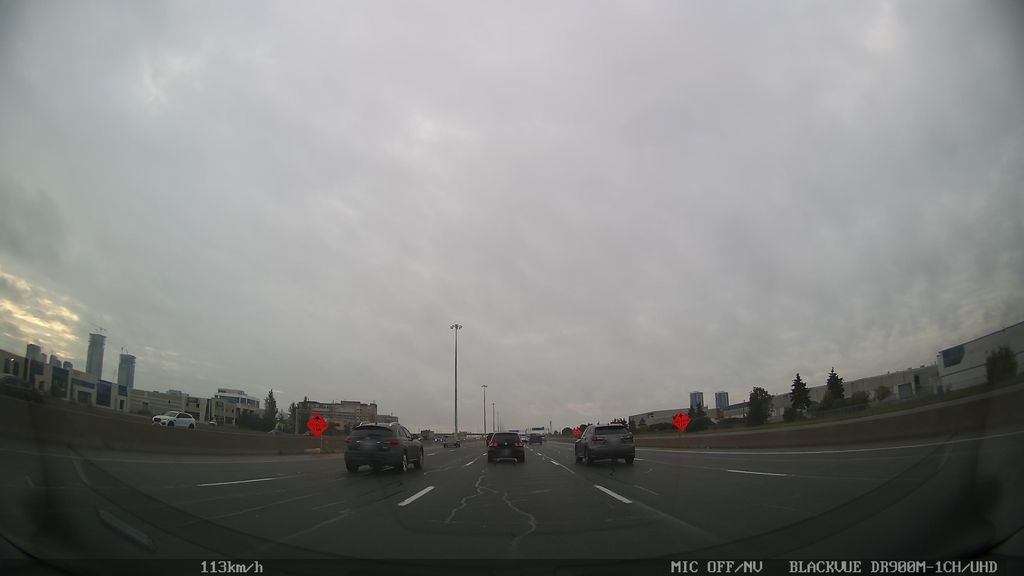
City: toronto